Три резиновых шнура связывают вместе и медленно растягивают в разные стороны (рис. 1). В некоторый момент длины всех трех шнуров оказываются равны $L_1 = 20~ см$. Затем шнуры растягивают под другими углами (рис. 2). В этом случае равенство длин шнуров наступает при длине $L_2 =30~см$ каждого из них. Известна начальная длина самого длинного шнура в недеформированном состоянии: $l = 15~ см$.
Найдите длины двух других шнуров и отношение жесткостей шнуров. Считайте, что резиновые шнуры подчиняются закону Гука.
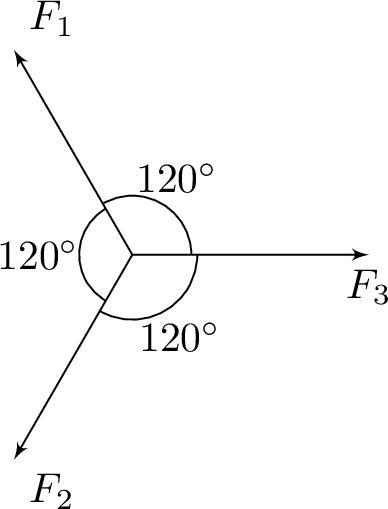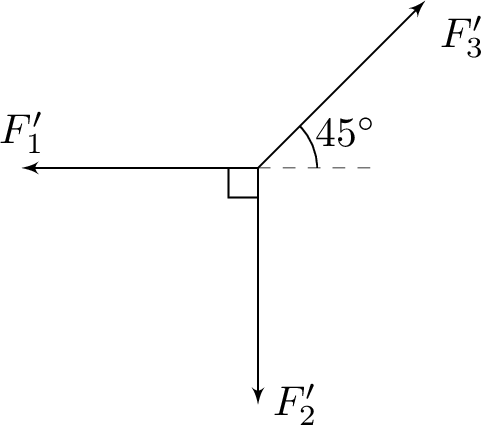
Ответ: $$\frac{k_{3}}{k_{1}}=\frac{F_{3}^{\prime}-F_{3}}{F_{1}^{\prime}-F_{1}}=\frac{F_{3}^{\prime}-F_{3}}{\frac{1}{\sqrt{2}} F_{3}^{\prime}-F_{3}}=\frac{L_{2}-L_{1}}{\frac{1}{\sqrt{2}}\left(L_{2}-l\right)-\left(L_{1}-l\right)} \approx 1.78$$Из условия$$k_{1}\left(L_{1}-l_{1}\right)=F_{1}=F_{3}=k_{3}\left(L_{1}-l\right)$$найдем$$l_{1}=L_{1}-\frac{k_{3}}{k_{1}}\left(L_{1}-l\right) \approx 11.1~см$$
Темы:
T, Статика, Всероссийские, Упругость, Закон Гука